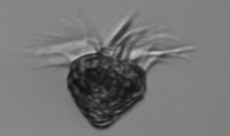
Label: Strombidium_morphotype2